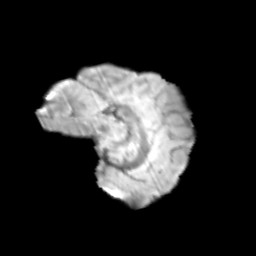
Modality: T2w
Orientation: sagittal
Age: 13
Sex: female
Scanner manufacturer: siemens
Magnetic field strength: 3 T
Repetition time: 3.8 s
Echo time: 0.07 s